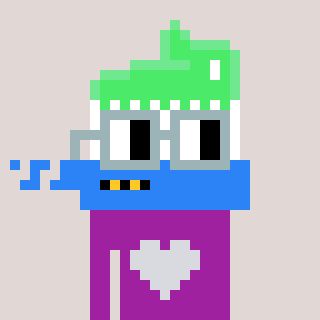
a pixel art character with square dark gray glasses, a toothbrush-shaped head and a magenta-colored body on a warm background